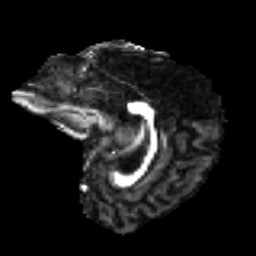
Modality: FA
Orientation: sagittal
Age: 41
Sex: female
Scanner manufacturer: ge
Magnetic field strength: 3 T
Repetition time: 7.8 s
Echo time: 0.0606 s